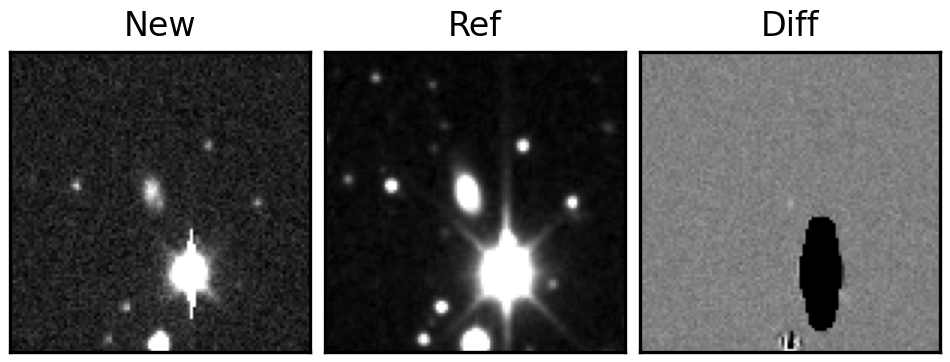
Label: real